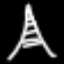
Label: The Eiffel Tower